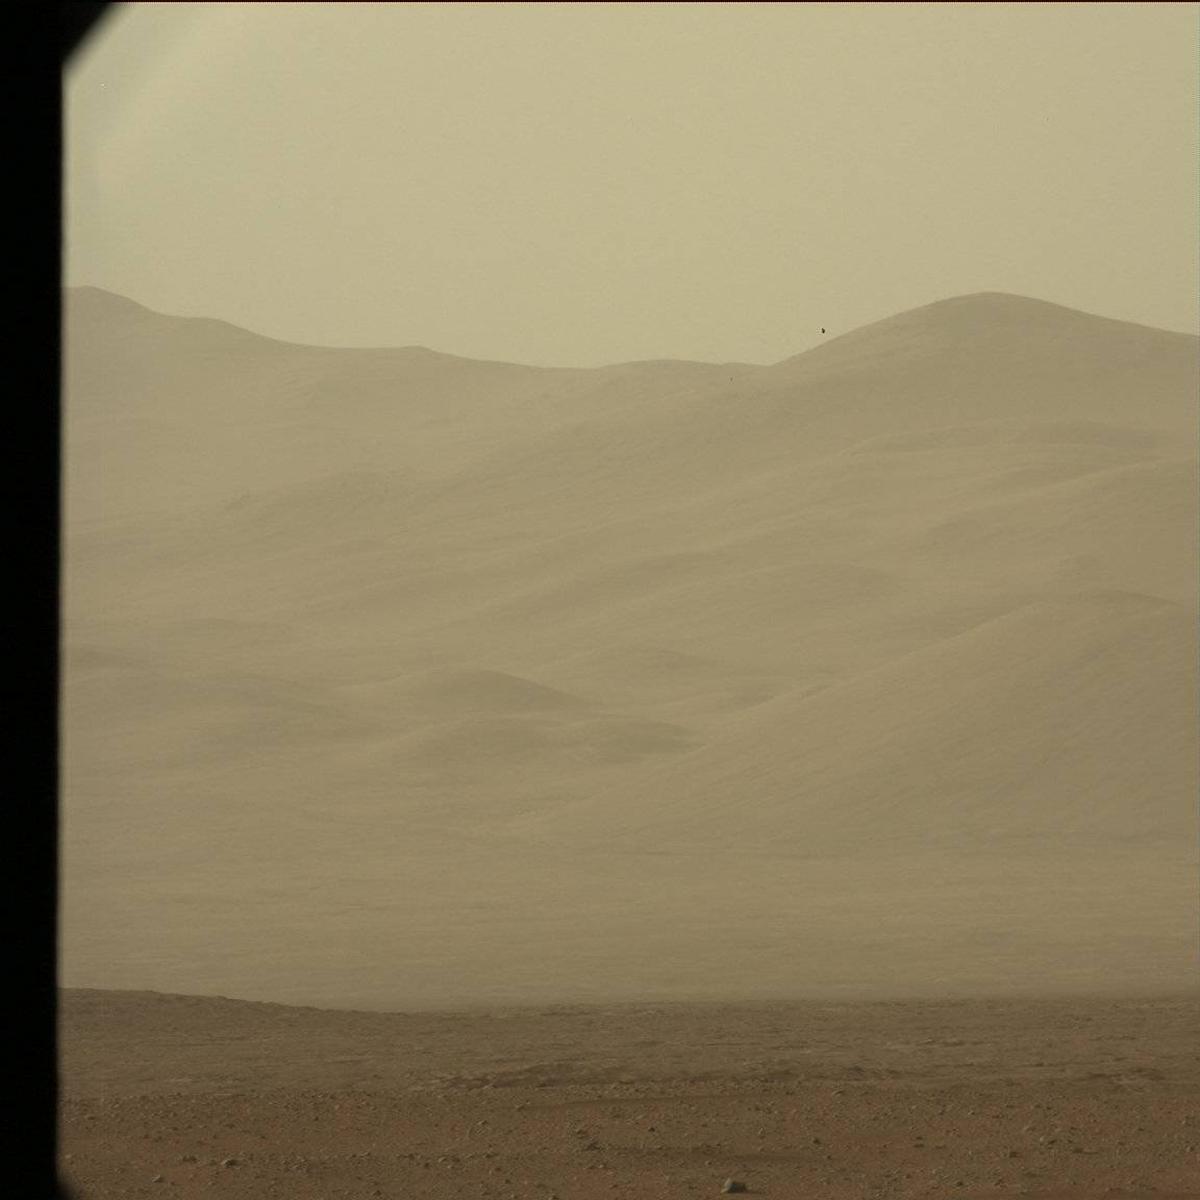
Terrain classes present: Bedrock, Ridge, Sand / Soil, Sky